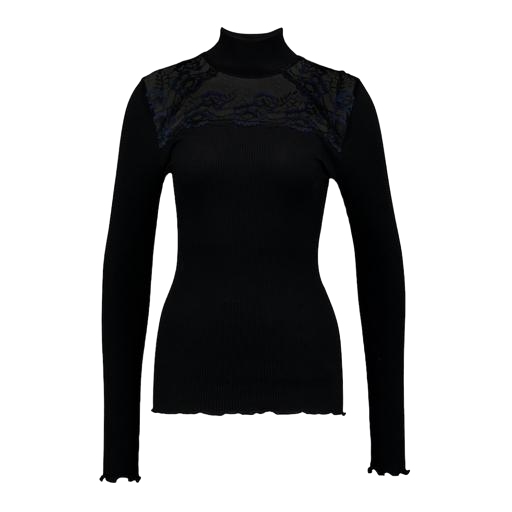
high-neck top, black shayna mock-turtleneck lace top, blue shayna mock-turtleneck lace top, white background